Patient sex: M
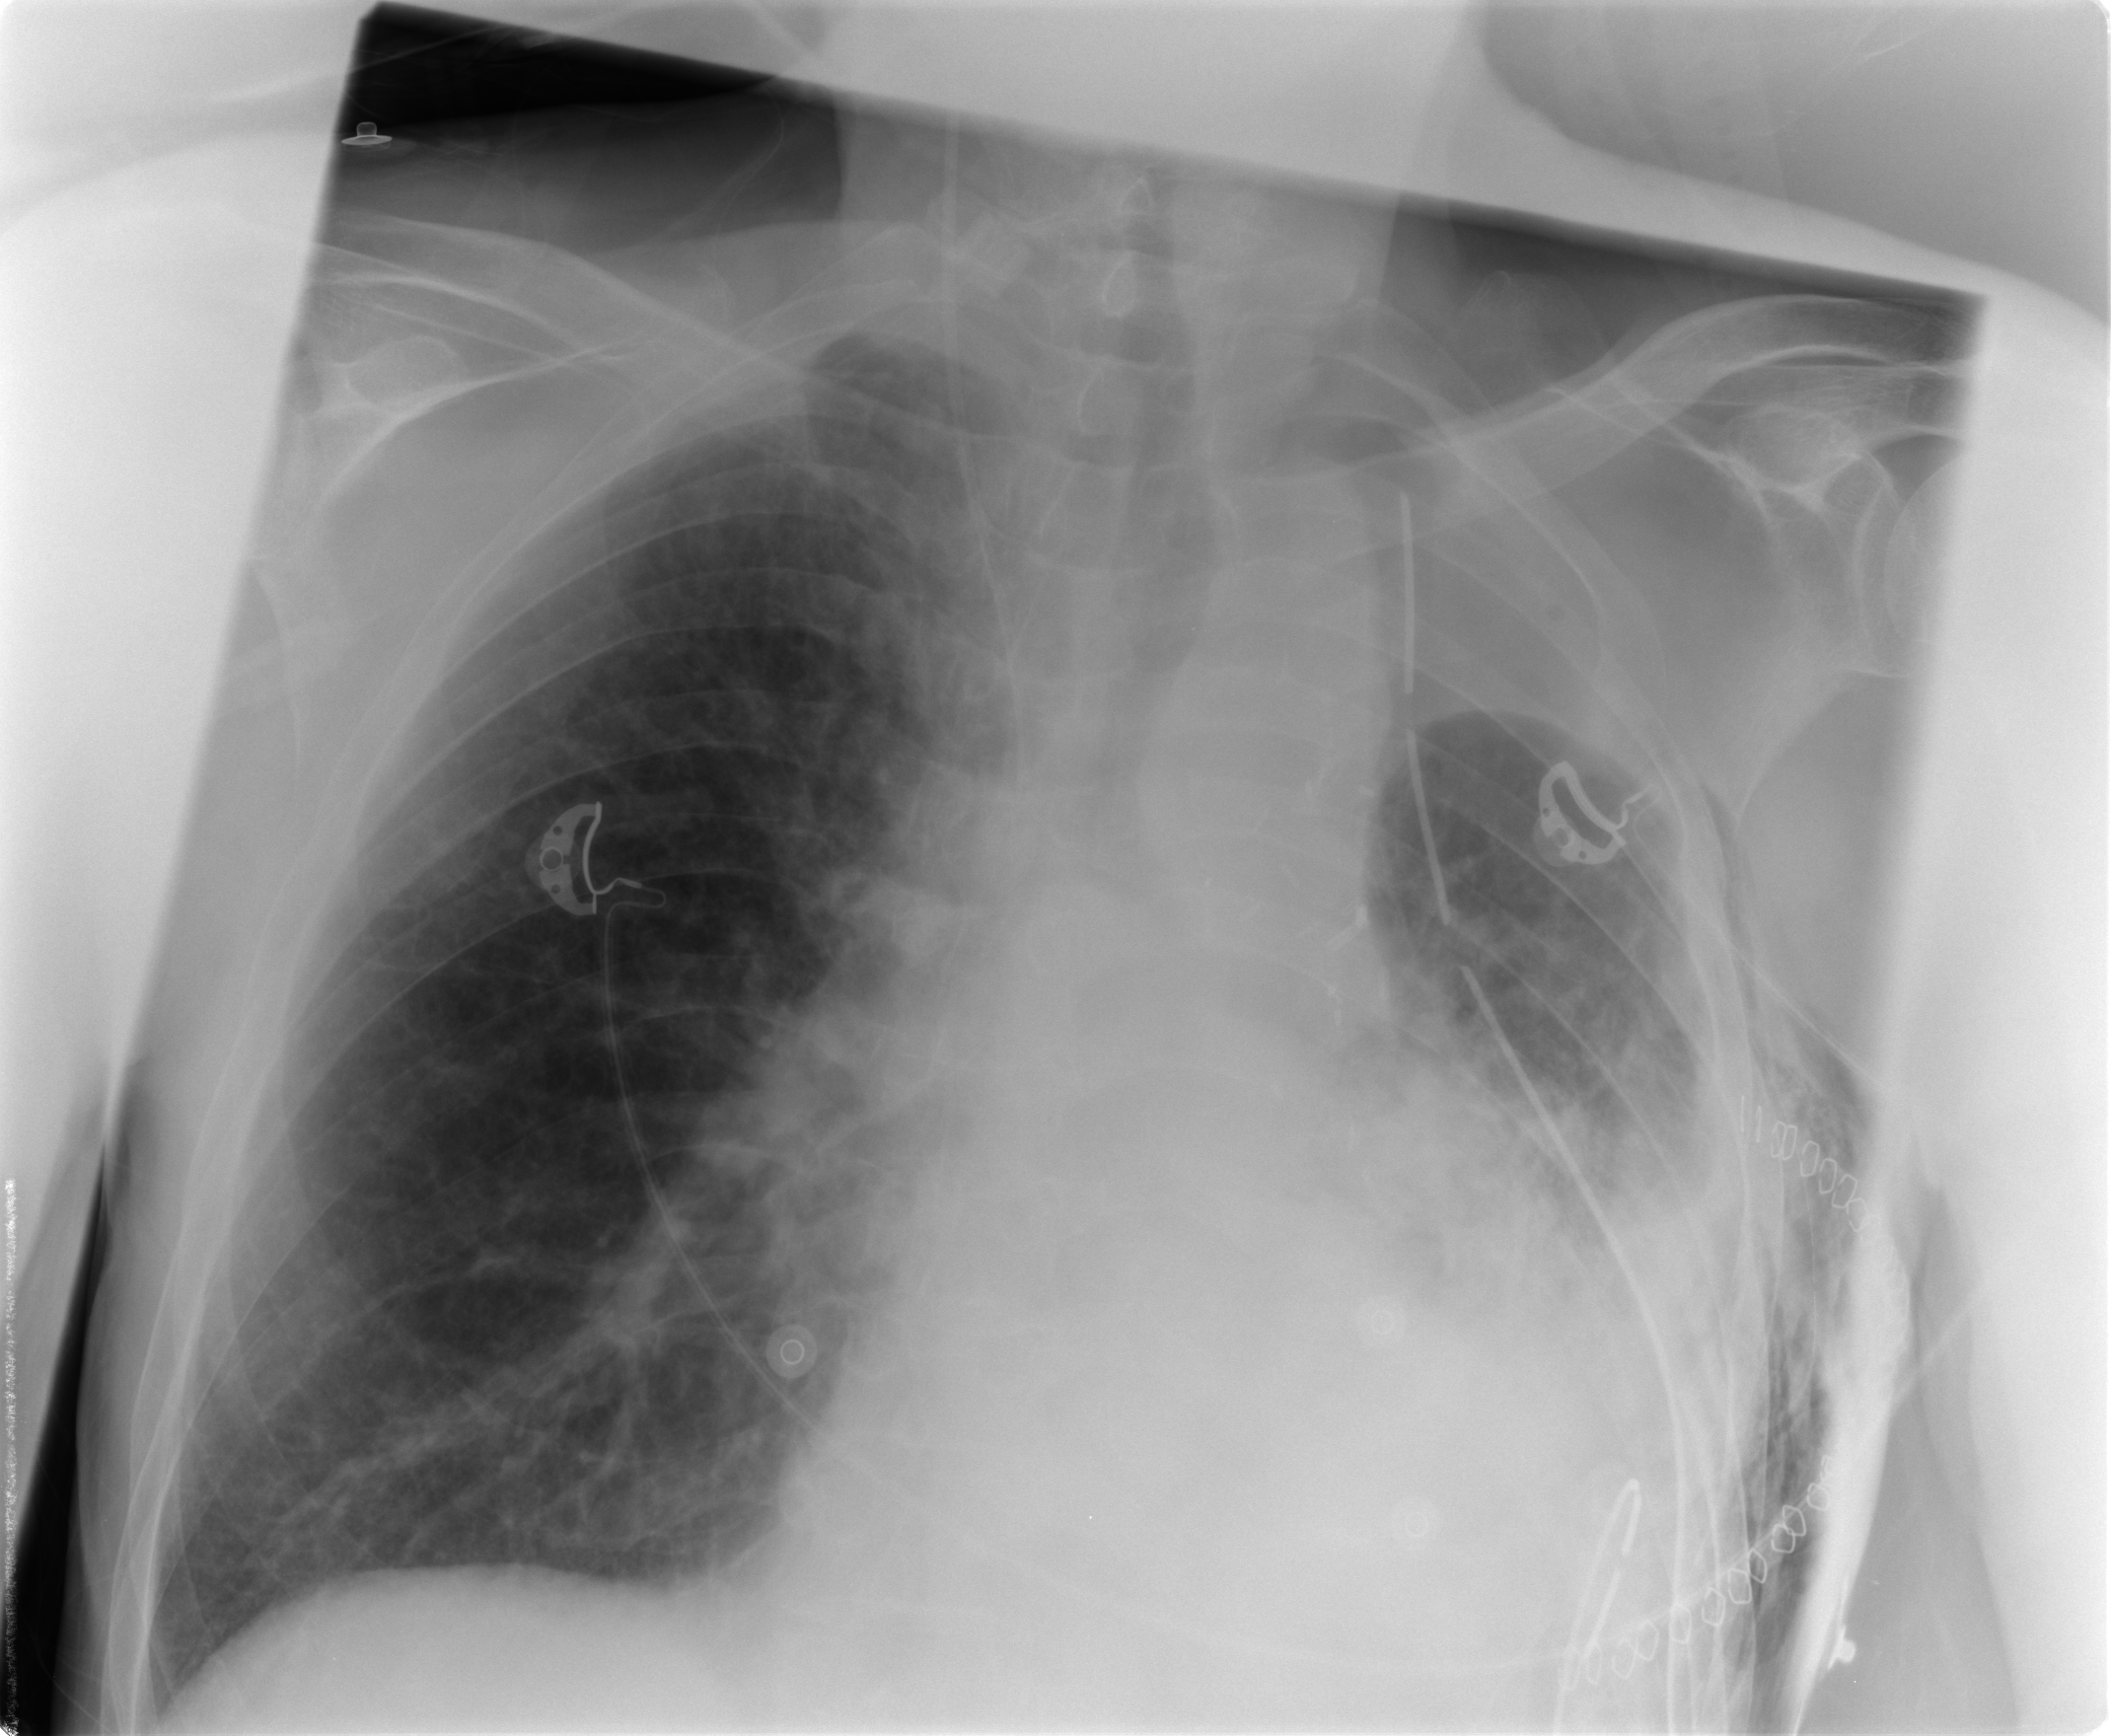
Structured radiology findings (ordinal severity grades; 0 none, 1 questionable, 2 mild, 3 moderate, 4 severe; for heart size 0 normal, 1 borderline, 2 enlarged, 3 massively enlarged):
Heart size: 0
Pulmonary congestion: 0
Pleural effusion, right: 0
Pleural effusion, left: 3
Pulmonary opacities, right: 0
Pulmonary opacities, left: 0
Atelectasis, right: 0
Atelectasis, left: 2